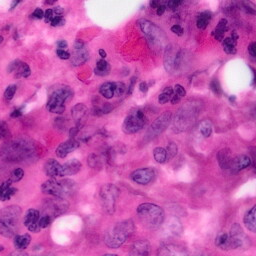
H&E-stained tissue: Pancreatic